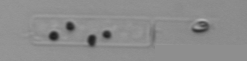
Label: Guinardia_delicatula_TAG_internal_parasite